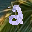
Label: 2